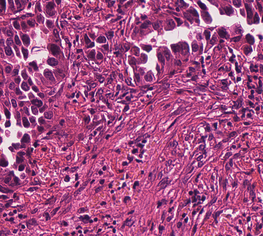
Tumor epithelial tissue: yes
Tumor-associated stroma tissue: yes
Normal tissue: no